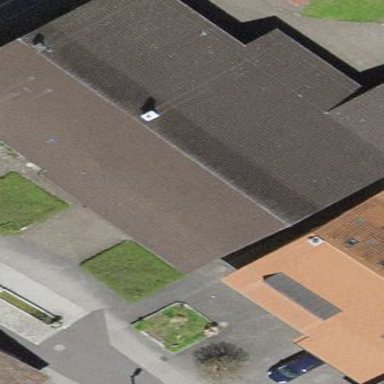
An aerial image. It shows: View of apartment building.